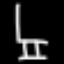
Label: chair